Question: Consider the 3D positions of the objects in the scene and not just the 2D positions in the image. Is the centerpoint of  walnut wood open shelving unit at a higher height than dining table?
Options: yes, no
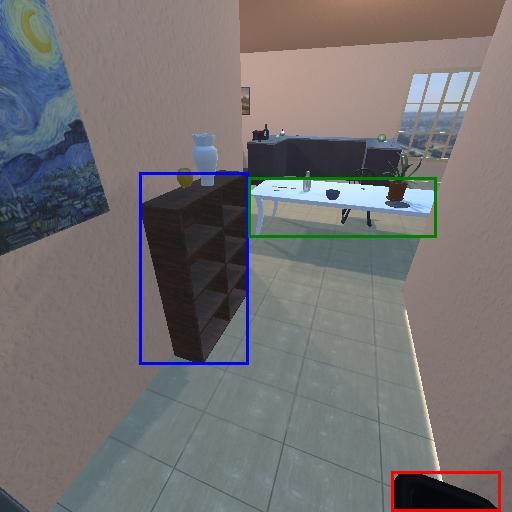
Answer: yes